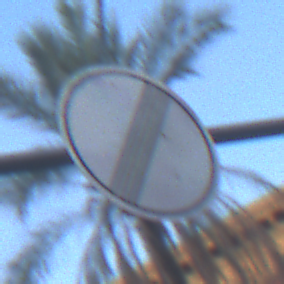
Verkehrszeichen: EndeSaemtlicherBegrenzungen
Umgebung: Outdoor, Urban
Tageszeit: SunriseSunset
Wetter: PartlyCloudy
Licht: Natural
Jahreszeit: NotSpecified
Kontrast: LowContrast